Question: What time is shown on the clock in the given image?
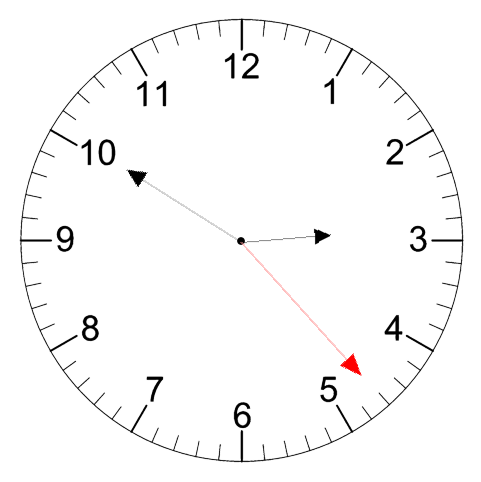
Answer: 02:50:23